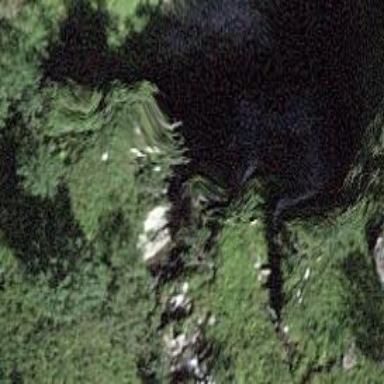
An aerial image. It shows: Beautiful waterfall.